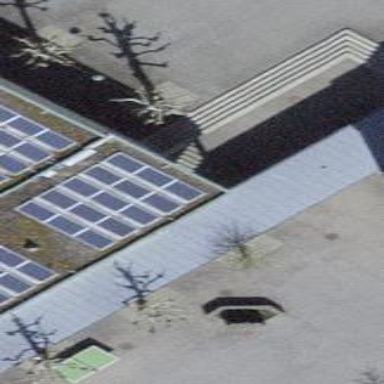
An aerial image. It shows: Solar power generator.